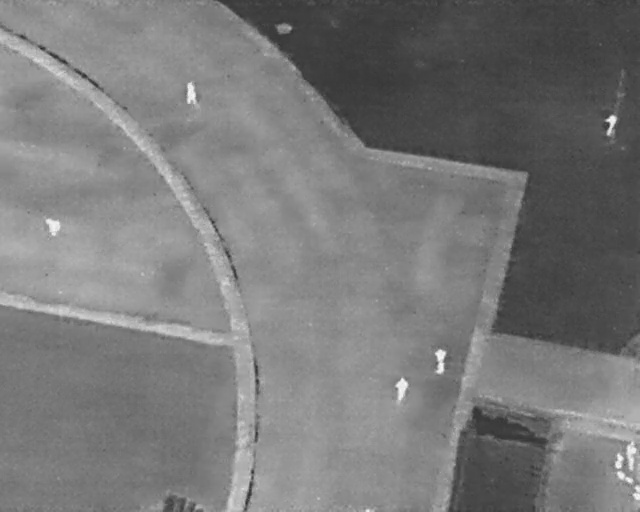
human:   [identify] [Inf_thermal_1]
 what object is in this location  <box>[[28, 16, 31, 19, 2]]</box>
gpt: <ref>1 medium person at the top left</ref>

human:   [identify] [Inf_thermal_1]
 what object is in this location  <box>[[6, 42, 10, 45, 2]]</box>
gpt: <ref>1 large person at the left</ref>

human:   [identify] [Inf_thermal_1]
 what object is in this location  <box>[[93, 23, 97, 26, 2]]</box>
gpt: <ref>1 large person at the top right</ref>